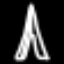
Label: The Eiffel Tower